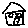
Label: house